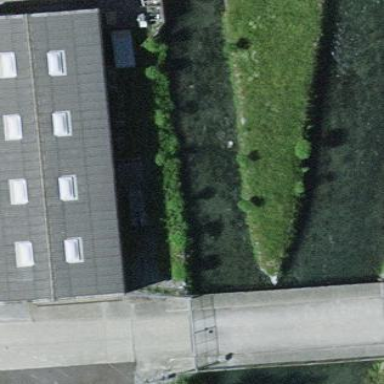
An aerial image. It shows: Canal of water flowing naturally.